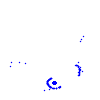
Particle: electron